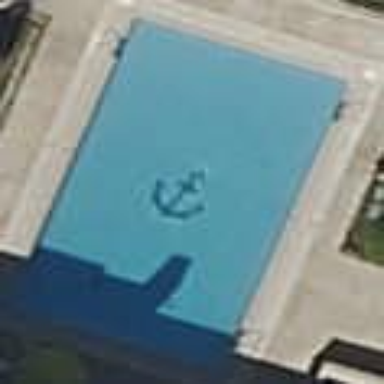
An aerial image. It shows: Swimming pool located in leisure land.